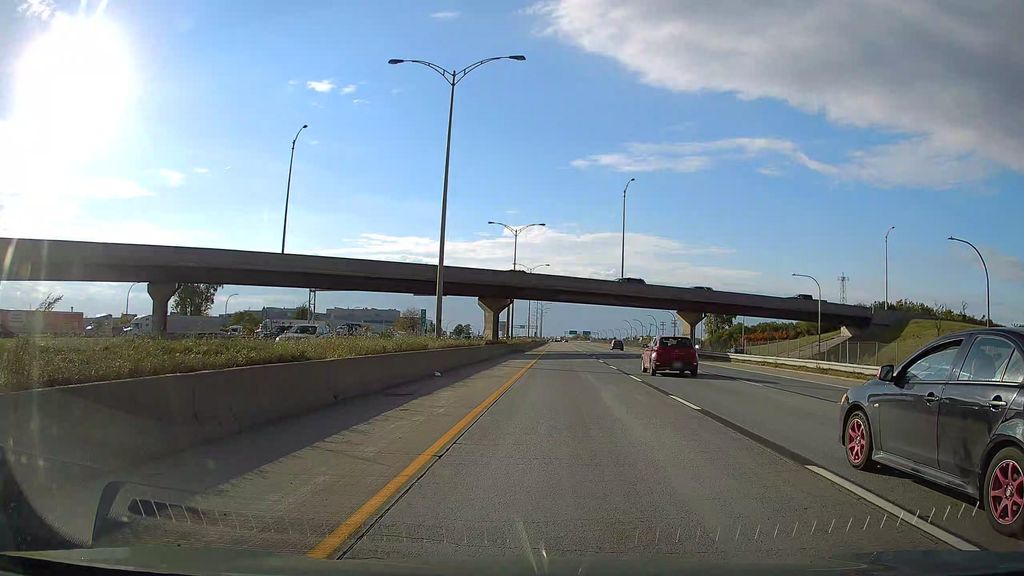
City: montreal